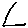
Label: triangle